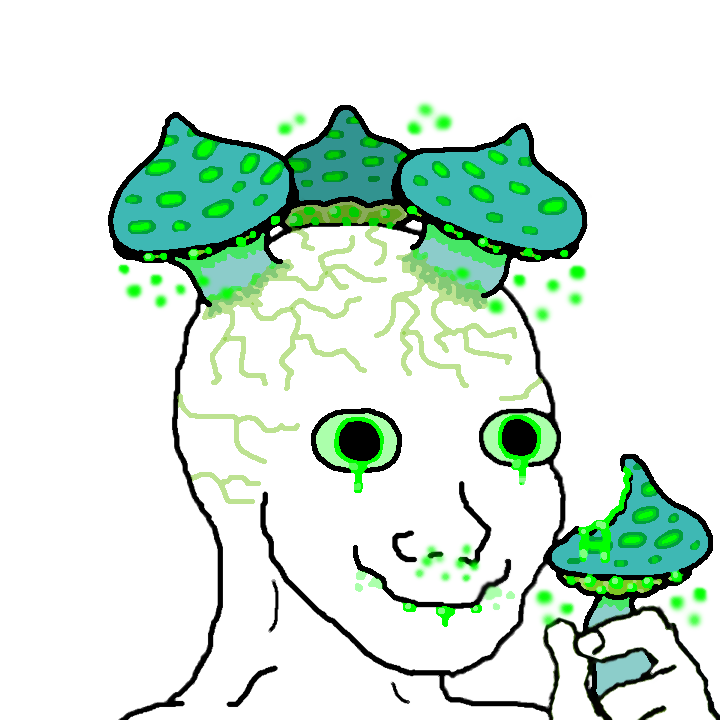
Label: 5_Oomer